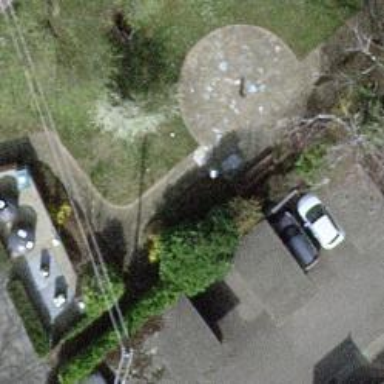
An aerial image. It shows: Brown bench.